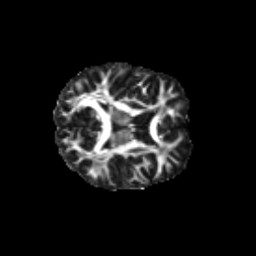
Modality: FA
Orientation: axial
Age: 22
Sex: female
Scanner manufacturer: siemens
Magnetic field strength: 3 T
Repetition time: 1.8 s
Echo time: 0.07 s